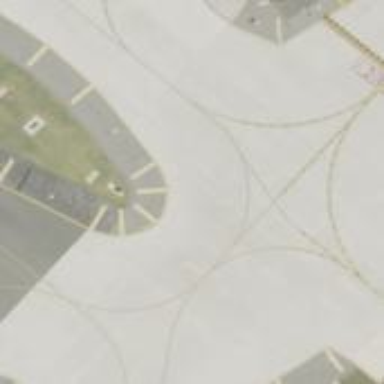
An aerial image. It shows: Image of taxiway at airport.